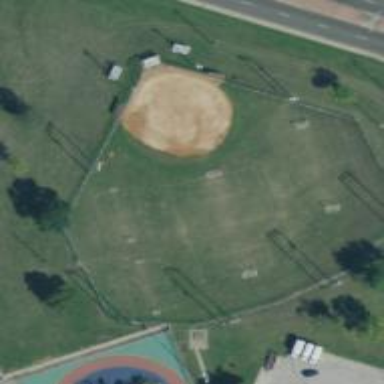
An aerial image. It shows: Baseball pitch for leisure land activities.